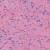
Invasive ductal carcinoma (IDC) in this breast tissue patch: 0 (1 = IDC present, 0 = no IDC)